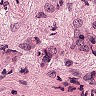
Metastatic tissue present: yes